Interaction volume radius: 5 \u00c5
Interaction volume height: 10 \u00c5
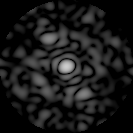
Disorder parameter: 0.8111